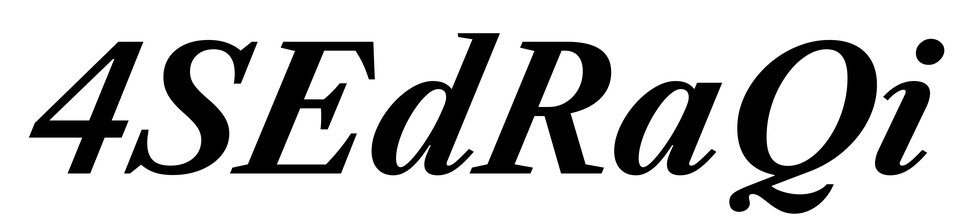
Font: LibreCaslonText-Italic_Bold_Italic